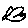
Label: bird